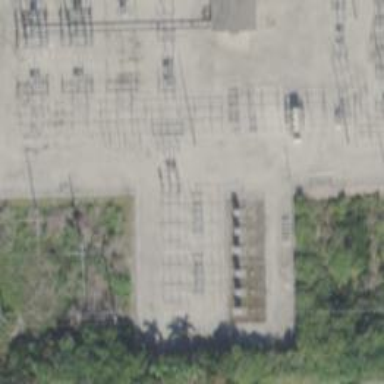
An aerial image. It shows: Switch for power supply.